Question: I am trying to write simple multi-filtering for datagrid. The concept is to add TextBox to each column header in data grid. User may type some value in each TextBox and then rows in DataGrid will be filtered.
Columns are generated dynamiclly. I am doing this in code-behind.
To add the TextBox to column header I have created new DataTemplate and assigned that to HeaderTemplate of column as below:
'''
DataGridTextColumn column = new DataGridTextColumn();
FrameworkElementFactory textBox = new FrameworkElementFactory(typeof(TextBox));
textBox.SetValue(NameProperty, "exemplaryName");
textBox.SetValue(HorizontalAlignmentProperty, HorizontalAlignment.Stretch);
FrameworkElementFactory textBlock = new FrameworkElementFactory(typeof(TextBlock));
textBlock.SetValue(TextBlock.TextProperty, "exemplaryName");
FrameworkElementFactory stackPanel = new FrameworkElementFactory(typeof(StackPanel));
stackPanel.AppendChild(textBox);
stackPanel.AppendChild(textBlock);
DataTemplate headerTemplate = new DataTemplate();
headerTemplate.VisualTree = stackPanel;
column.HeaderTemplate = headerTemplate;
temp.dataGrid.Columns.Add(column);
'''
Recent view of DataGrid column headers:
What is my problem. When I am setting TextBox HorizontalAlignment value to "Stretch" nothing happened. As you can see in the picture above columns have some specific width (which value is equal to Auto) but TextBox HorizontalAlignment remains with its default value.
My goal is to have this TextBoxes stretched even when user will resize a column (dragging left or right).
How to set TextBox value HorizontalAlignment to stretch? Where I am missing something? Does any additional binding or some other mechanism is necessary to obtain stretching when width of the column is changing?
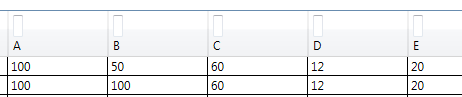
Answer: Use a 'ColumnHeaderStyle' that sets the 'HorizontalContentAlignment' to 'true':
'''
<DataGrid x:Name="dataGrid">
<DataGrid.ColumnHeaderStyle>
<Style TargetType="{x:Type DataGridColumnHeader}">
<Setter Property="HorizontalContentAlignment" Value="Stretch" />
</Style>
</DataGrid.ColumnHeaderStyle>
</DataGrid>
'''
You could create the 'Style' in the code-behind if you have to:
'''
const string Xaml = "<Style xmlns="http://schemas.microsoft.com/winfx/2006/xaml/presentation" xmlns:x="http://schemas.microsoft.com/winfx/2006/xaml" TargetType="{x:Type DataGridColumnHeader}"><Setter Property="HorizontalContentAlignment" Value="Stretch" /></Style>";
temp.dataGrid.ColumnHeaderStyle = XamlReader.Parse(Xaml) as Style;
'''